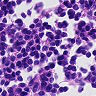
Metastatic tissue present: no